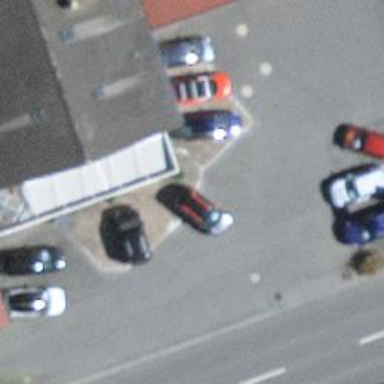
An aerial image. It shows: Car repair shop.